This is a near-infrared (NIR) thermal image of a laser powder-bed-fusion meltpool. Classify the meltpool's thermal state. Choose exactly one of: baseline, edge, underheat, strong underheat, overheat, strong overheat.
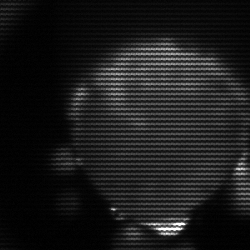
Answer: edge